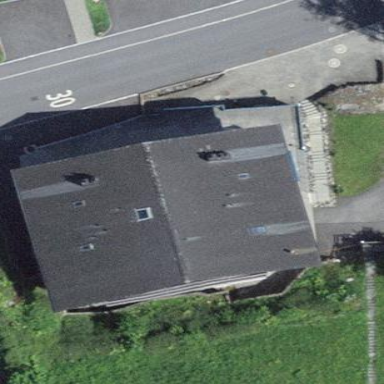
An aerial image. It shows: Building.